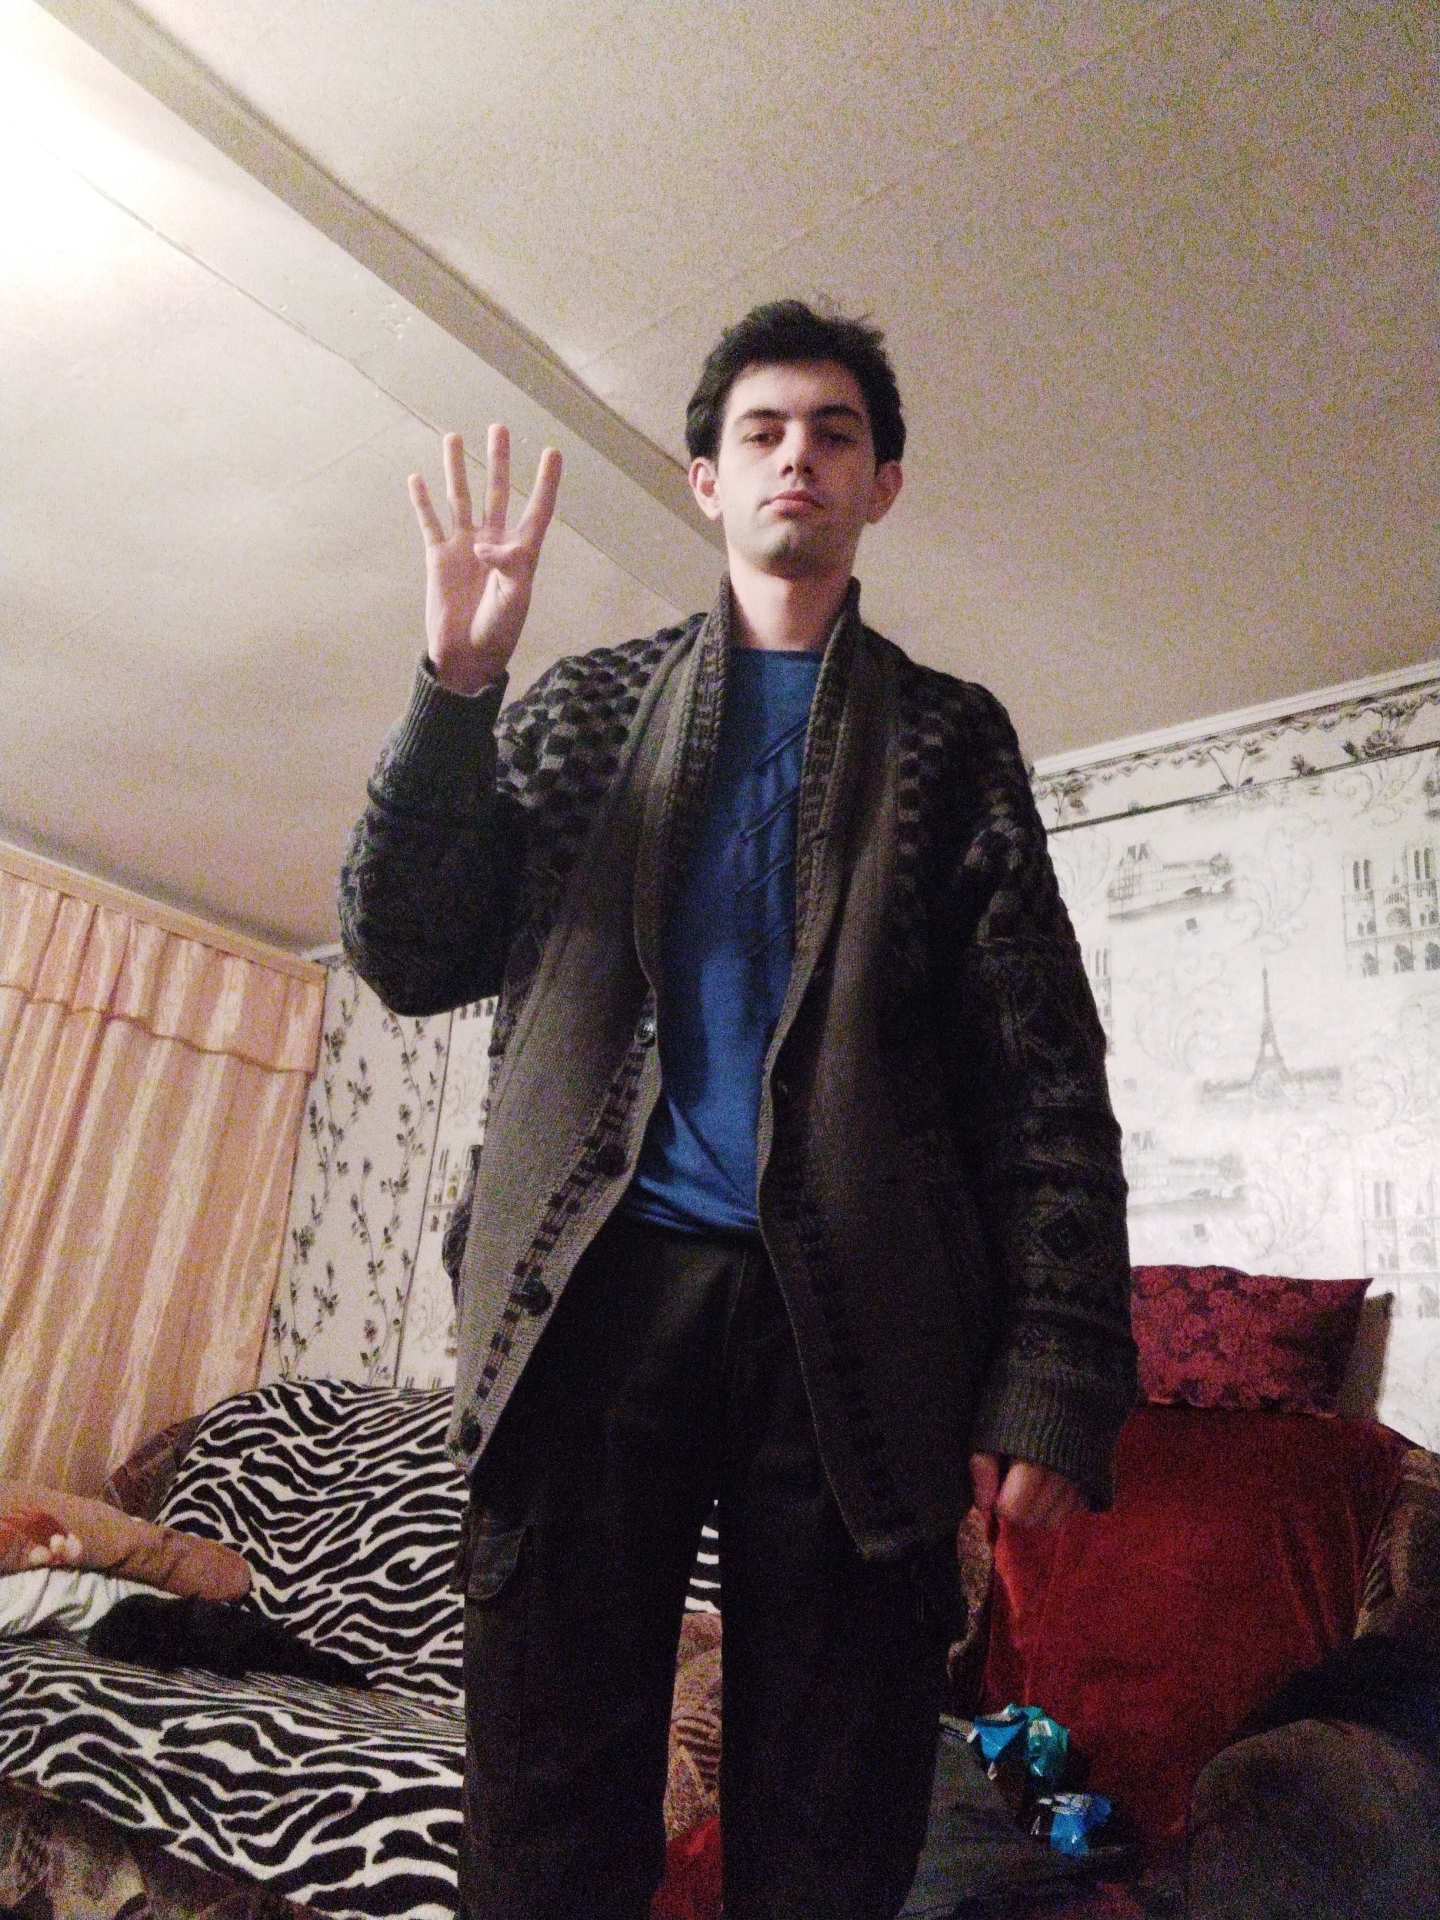
Label: noise